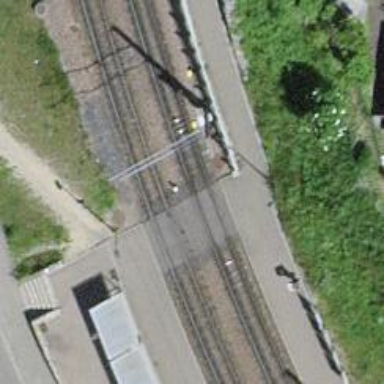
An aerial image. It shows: Uncontrolled railway crossing.